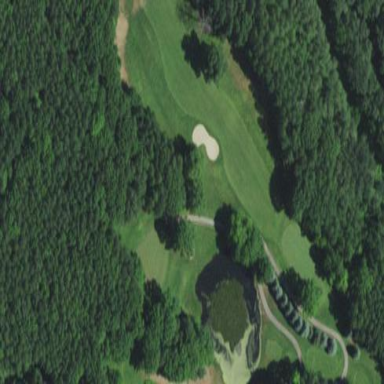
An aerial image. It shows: Grassy fairway on golf course.